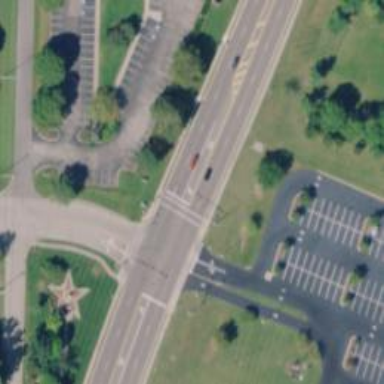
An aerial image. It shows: Marked crossing on the road.